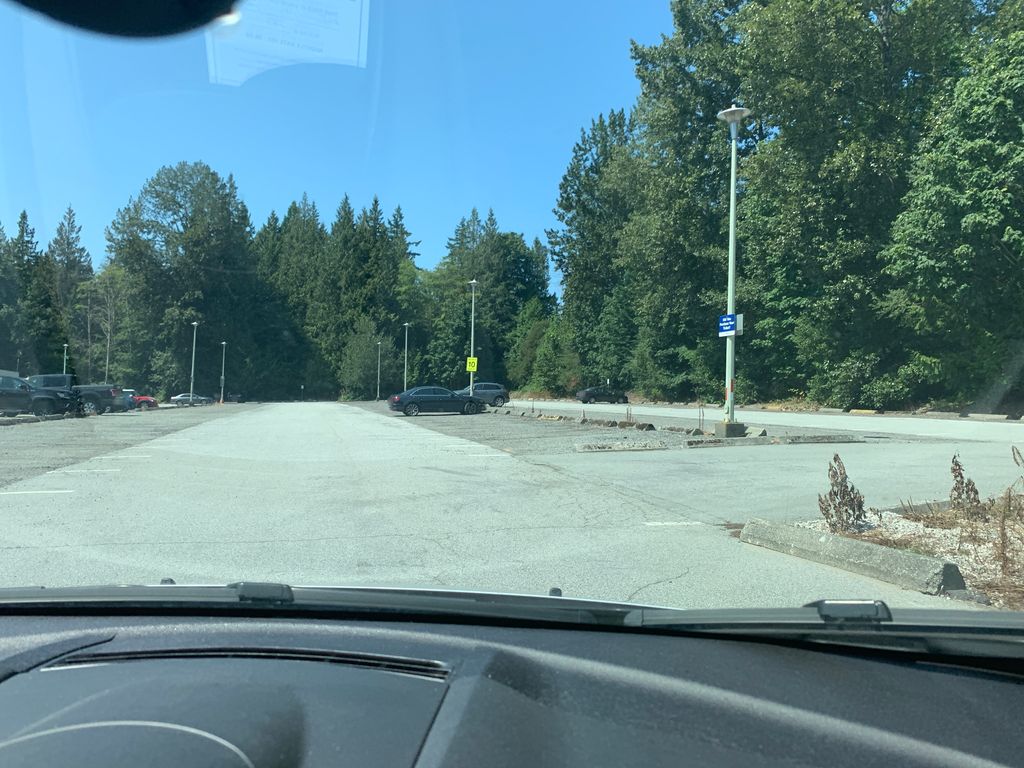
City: vancouver